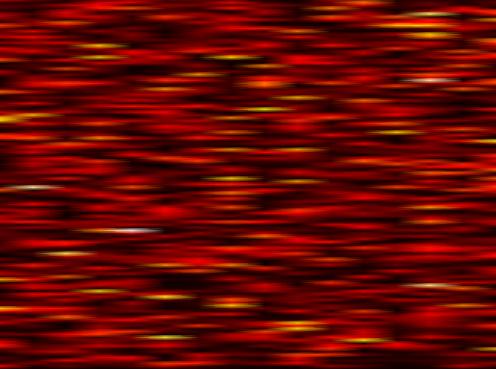
Label: FBMC